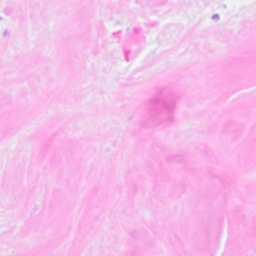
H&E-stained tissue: Breast